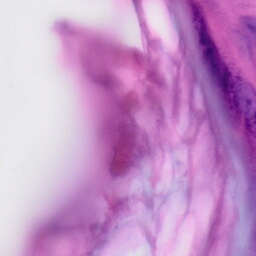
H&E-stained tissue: Skin